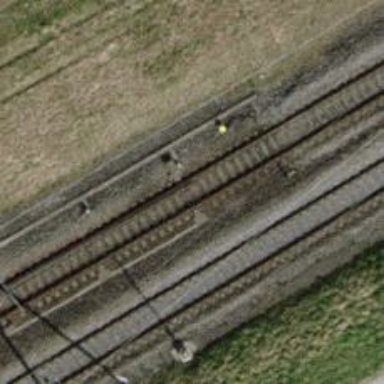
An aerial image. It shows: Railway switch.